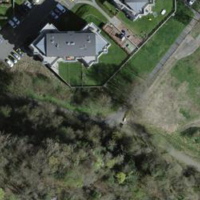
EUNIS habitat code: 55
Species observed at this site:
Hippocrepis emerus
Chelidonium majus